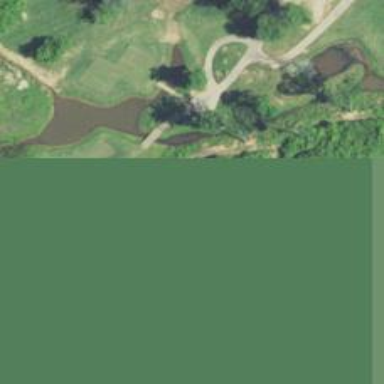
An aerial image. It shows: Footway bridge over golf path.